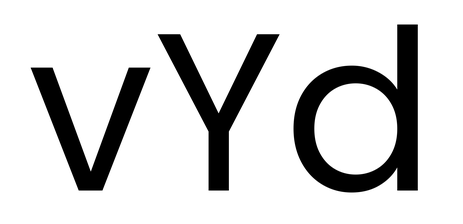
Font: Poppins-Regular